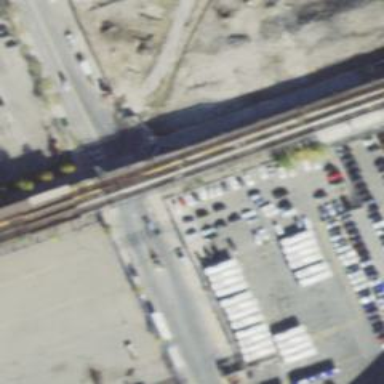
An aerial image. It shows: Bridge with electrified rail.